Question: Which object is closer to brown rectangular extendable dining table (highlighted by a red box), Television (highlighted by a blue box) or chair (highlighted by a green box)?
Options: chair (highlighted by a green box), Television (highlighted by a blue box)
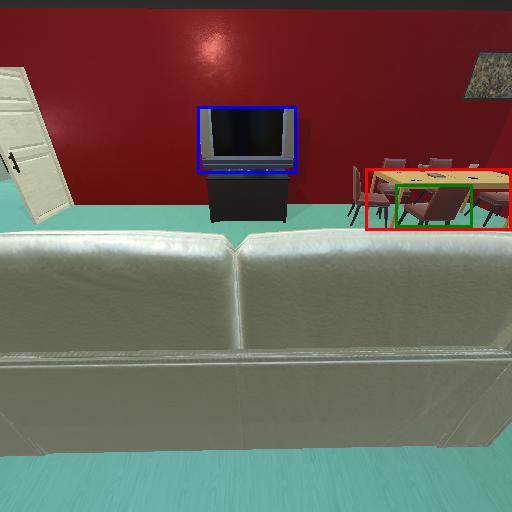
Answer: chair (highlighted by a green box)